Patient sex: F
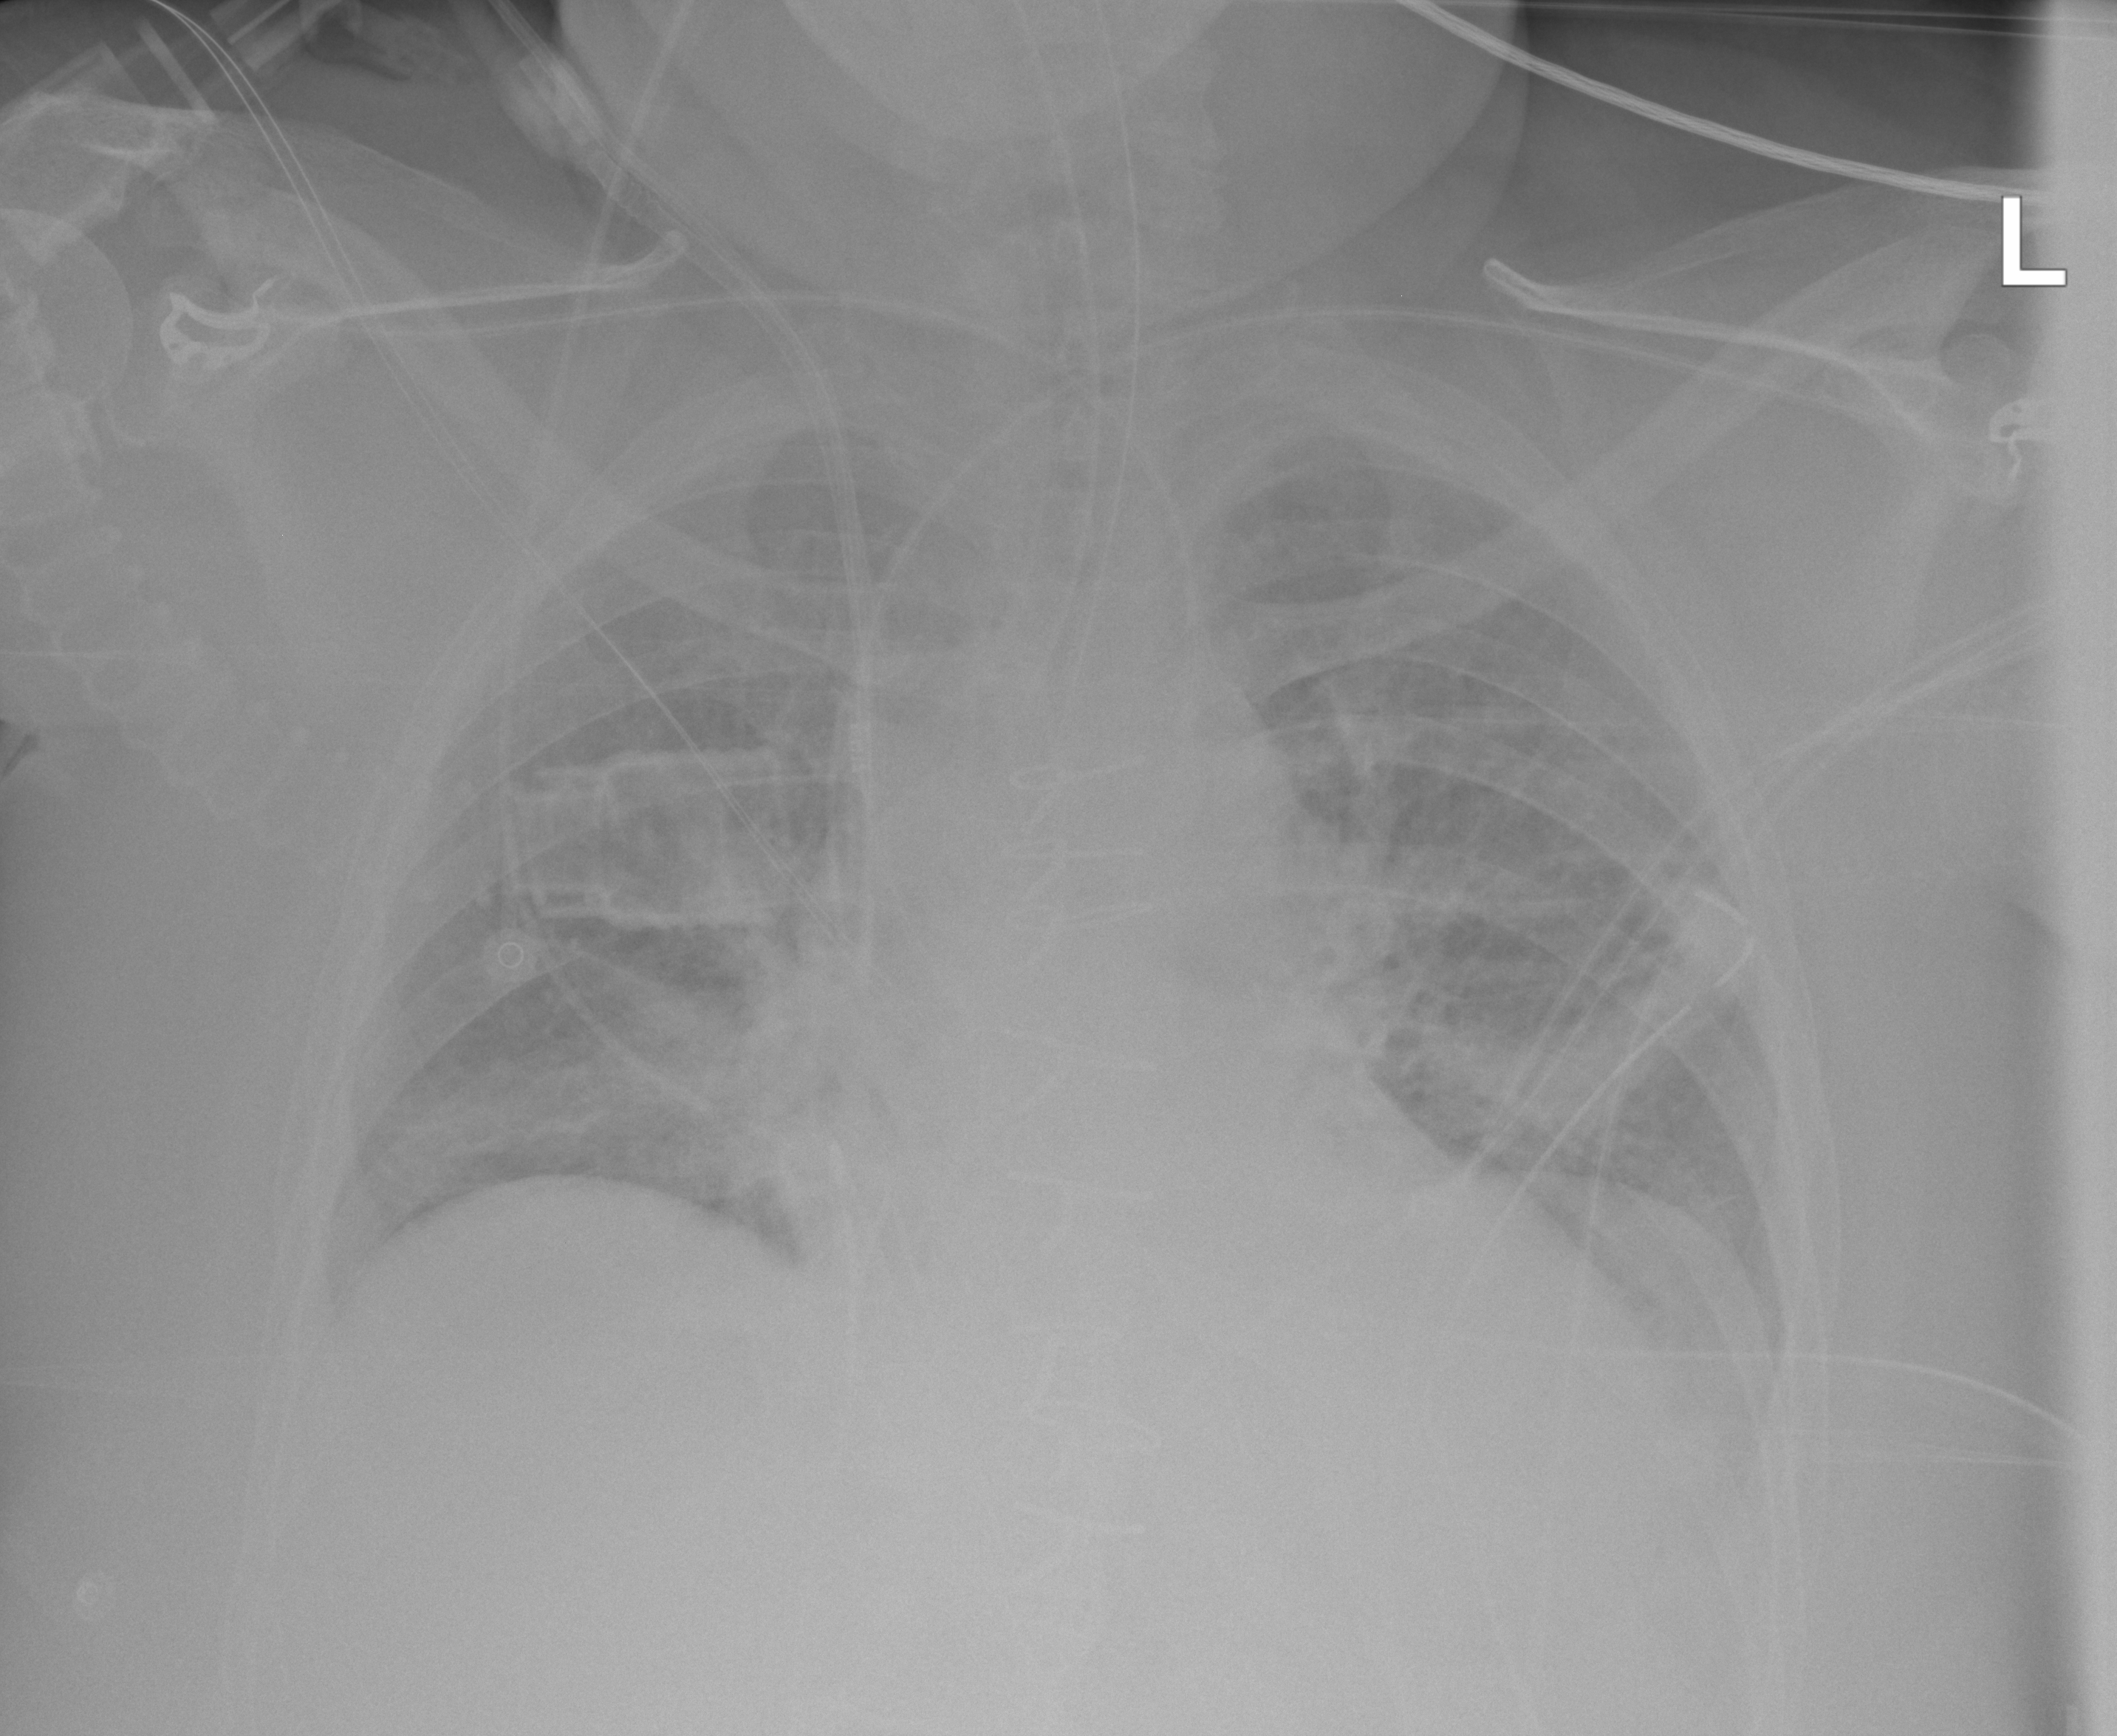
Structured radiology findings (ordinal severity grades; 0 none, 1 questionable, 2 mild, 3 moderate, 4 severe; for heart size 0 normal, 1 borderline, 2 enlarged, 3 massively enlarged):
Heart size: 1
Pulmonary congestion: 0
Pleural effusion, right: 0
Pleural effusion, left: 0
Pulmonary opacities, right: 0
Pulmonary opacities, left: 0
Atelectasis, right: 2
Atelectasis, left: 0